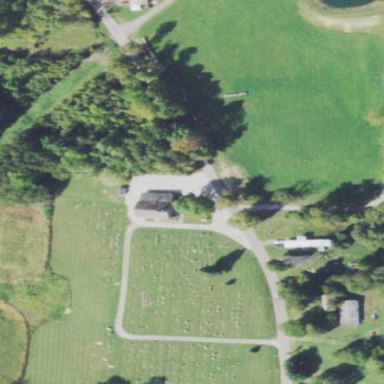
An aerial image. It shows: Graveyard.